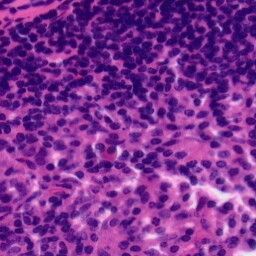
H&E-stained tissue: Tonsil